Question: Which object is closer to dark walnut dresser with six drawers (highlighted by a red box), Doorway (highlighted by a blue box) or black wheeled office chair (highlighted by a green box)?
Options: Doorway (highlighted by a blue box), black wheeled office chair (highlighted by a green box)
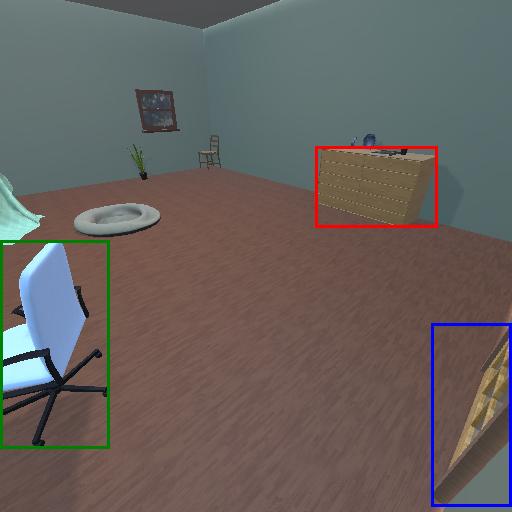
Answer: Doorway (highlighted by a blue box)